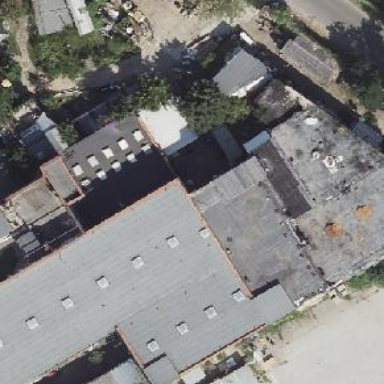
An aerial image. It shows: Commercial building with gabled roof.